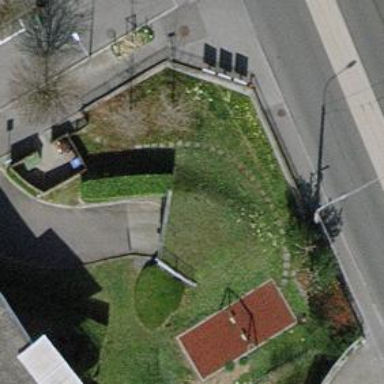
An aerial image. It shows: Parking area.